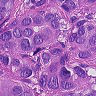
Metastatic tissue present: yes